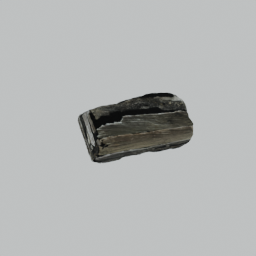
Label: architecture